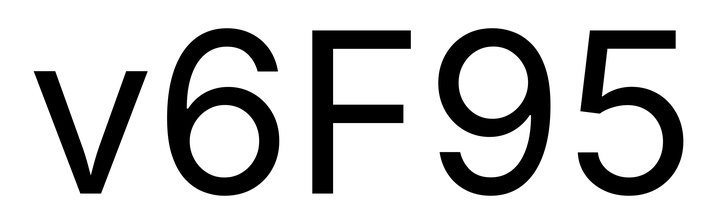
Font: Inter_Regular